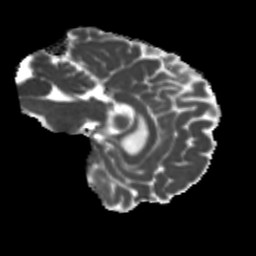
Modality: MD
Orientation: sagittal
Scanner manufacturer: siemens
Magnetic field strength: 3 T
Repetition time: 4 s
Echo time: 0.0594 s